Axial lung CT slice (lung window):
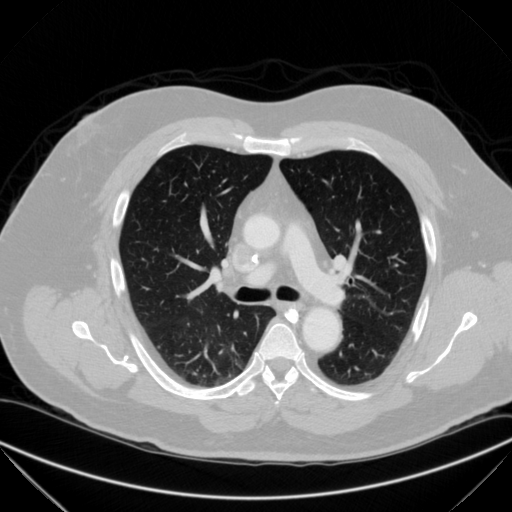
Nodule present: yes
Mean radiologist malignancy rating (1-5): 3